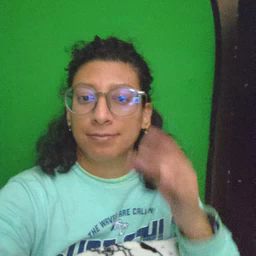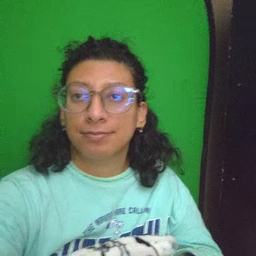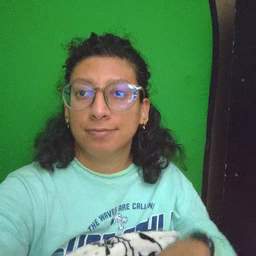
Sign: zipper